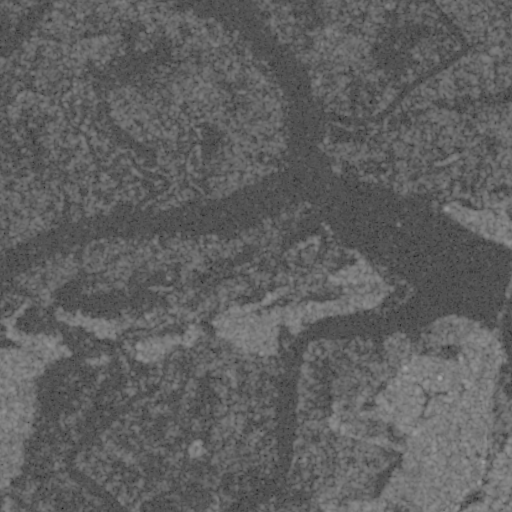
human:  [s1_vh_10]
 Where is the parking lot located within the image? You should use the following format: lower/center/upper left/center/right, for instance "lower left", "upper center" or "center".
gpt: The parking lot is located in the lower right of the image.
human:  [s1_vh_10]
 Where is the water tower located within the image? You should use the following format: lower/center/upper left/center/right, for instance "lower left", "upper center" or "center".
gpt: The water tower is located in the lower right of the image.
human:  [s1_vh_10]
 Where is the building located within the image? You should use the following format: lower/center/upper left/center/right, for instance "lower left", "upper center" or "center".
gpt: The building is located in the lower right of the image.
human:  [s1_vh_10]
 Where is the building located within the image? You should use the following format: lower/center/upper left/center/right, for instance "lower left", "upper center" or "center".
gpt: The building is located in the lower right of the image.
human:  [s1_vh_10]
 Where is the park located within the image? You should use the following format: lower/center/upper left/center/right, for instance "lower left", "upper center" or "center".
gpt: There is no park in the image.

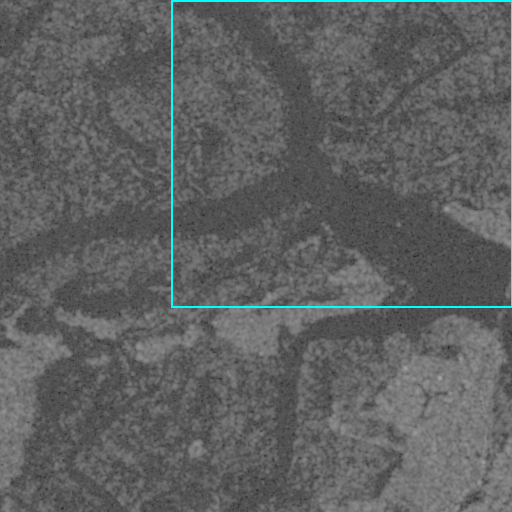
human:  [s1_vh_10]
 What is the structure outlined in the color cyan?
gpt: The structure outlined in cyan is a park.
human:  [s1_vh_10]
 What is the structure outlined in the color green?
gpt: There is no green outline.